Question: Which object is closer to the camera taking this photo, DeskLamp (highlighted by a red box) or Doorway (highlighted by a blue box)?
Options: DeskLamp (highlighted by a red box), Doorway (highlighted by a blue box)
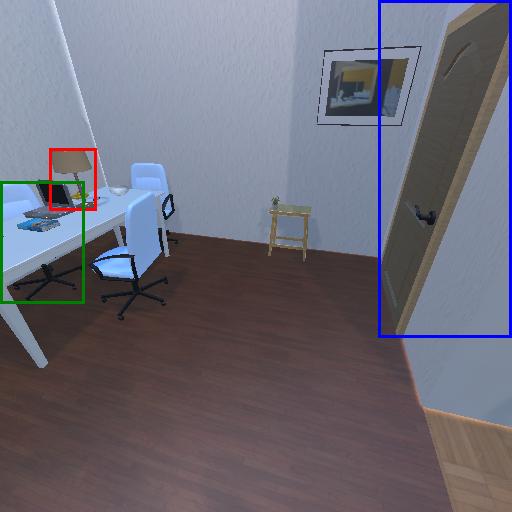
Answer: DeskLamp (highlighted by a red box)